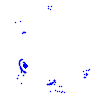
Particle: pion